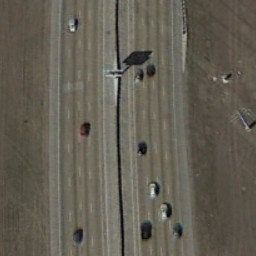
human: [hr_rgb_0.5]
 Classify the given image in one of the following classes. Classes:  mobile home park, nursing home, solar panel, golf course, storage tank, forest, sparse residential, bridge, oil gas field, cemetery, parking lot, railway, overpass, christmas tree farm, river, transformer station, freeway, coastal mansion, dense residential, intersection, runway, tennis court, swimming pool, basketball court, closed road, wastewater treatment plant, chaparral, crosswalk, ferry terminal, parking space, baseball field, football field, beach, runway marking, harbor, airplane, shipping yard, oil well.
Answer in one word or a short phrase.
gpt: freeway